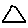
Label: triangle